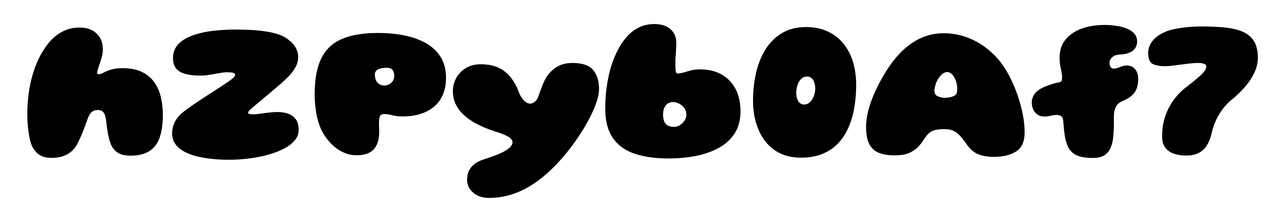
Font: Gluten_Black